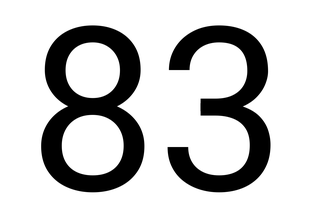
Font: Roboto_Regular